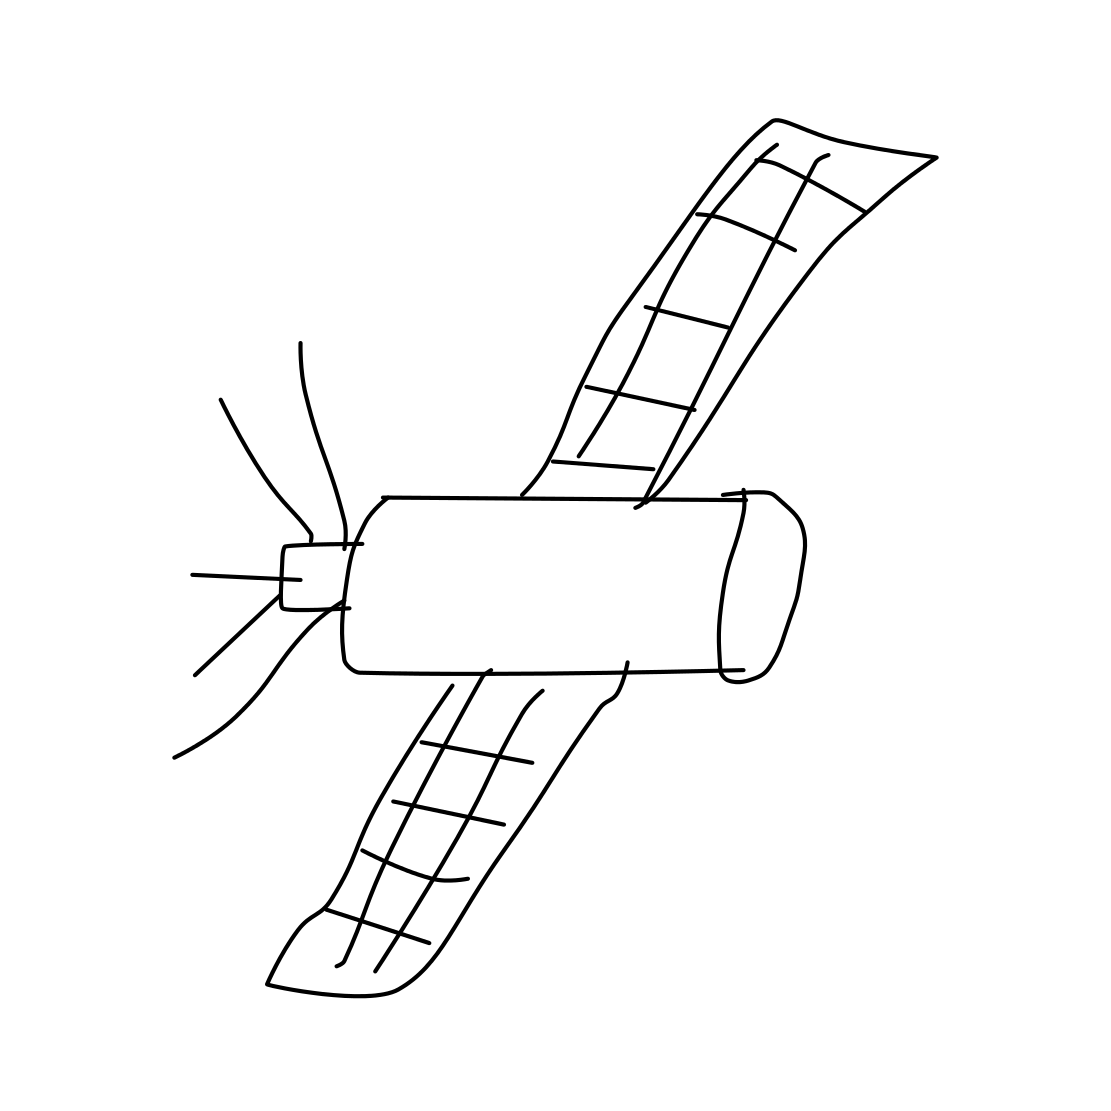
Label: satellite